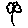
Label: flower